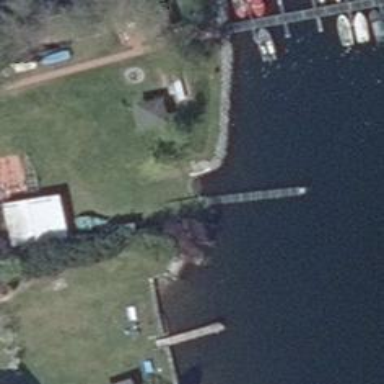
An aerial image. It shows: Man-made pier.